一年级 · 算术
一年级 (1) 班的李老师组织全班学生去香山湖公园野餐, 这辆车够坐吗？ (7 分)

$\square \bigcirc \square$

口答: 这辆车坐。（填 “够” 或 “不够”）
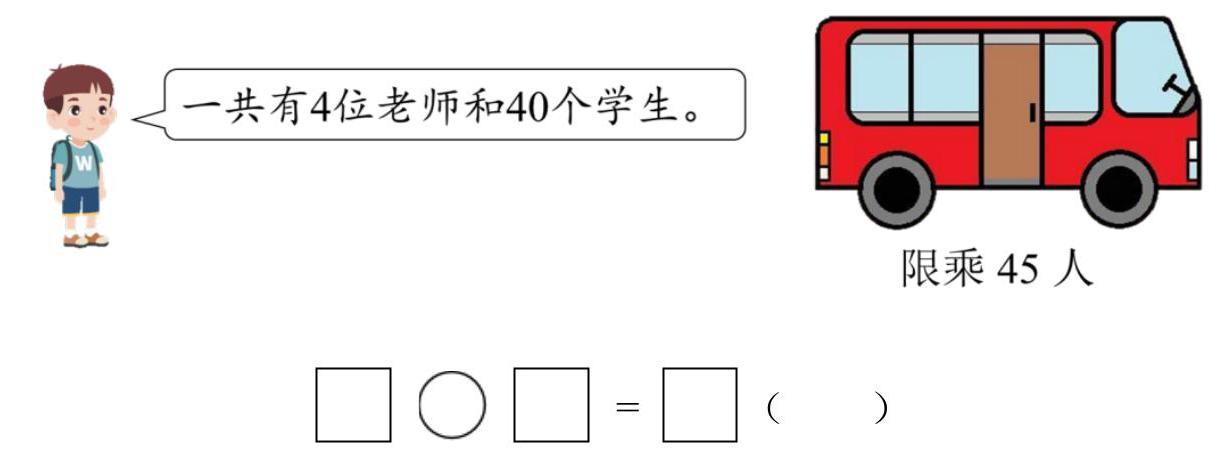
答案: 详解$4+40=44$ (人) 或 $40+4=44$ (人) $\cdots \cdots \cdots \cdots .5 .5$ 分【列式 2 分, 结果 3.5 分】

$44<45$ 或 $45>44 \cdots \cdots \cdots \cdots 1$ 分

够 $\cdots \cdots \cdots \cdots \cdot 0.5$ 分